Question: If you just put a UIButton in a UIScrollView, the button does not highlight when you tap on it quickly. Instead, you have to tap and hold for a while before the button highlights. According to the documentation, this is because UIScrollView waits a little to determine if the user intends to drag the scroll view before forwarding touches to the views in the scroll view.
As noted in several Stackoverflow answers (such as this one: <URL>
However, interacting with the App Store app seems to suggest another solution. (Although it may be a little picky, one reason I am not going with the solution where delaysContentTouches is set to NO is because I do not want the button to highlight if the user quickly drags on a button to scroll the scroll view. This is actually the highlighting behavior UITableViewCells.) Consider the following screenshot of the App Store app:

The blue "Quick Links" buttons (namely, "App Collections," "Game Collections," and "Apps Made by Apple") seem to be implemented as UIButtons with the UIButtonTypeSystem style because their highlighting fades in and out as you drag your finger in and out of them. In addition, the scroll view's delaysContentTouches property does not seem to be set to NO because the blue "Quick Links" buttons do not highlight when you quickly tap on them. However, the gray bordered buttons (namely, "Redeem," "Send Gift," and "Apple ID: ...") do highlight when you quickly tap on them! (Their highlighting also fades in and out as you drag your finger in and out of them.) Also note that the buttons do not highlight when you just happen to be touching them when you drag the scroll view.
(They should also highlight and unhighlight as you drag your finger in and out of them like plain UIButtons, preferably by fading their highlighting.) I do not see how this could be easily achieved by just subclassing UIButton, and I'm not even sure if somehow subclassing UIControl to create a new button class would work either.
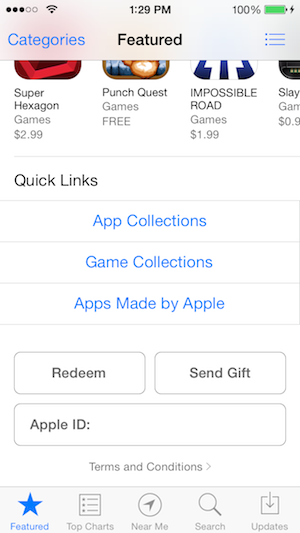
Answer: I think what's happening here is that the grey button's highlighted state is being set when its action fires, then unset when the resulting alert or sheet is shown.
(If you're not showing an alert or a sheet, you'll just have to arrange for it to be unhighlighted on the next run loop.)